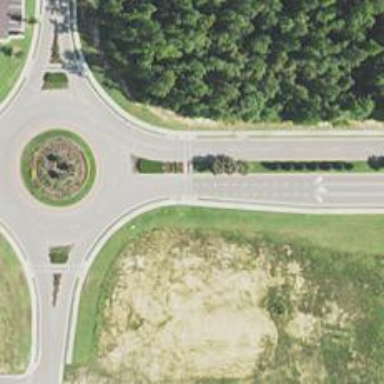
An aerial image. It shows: Marked road crossing.